Question: I recently started using Haskell and it will probably be for a while. Just being asked to use it to better understand functional programming for a class I am taking at Uni.
Now I have a slight problem I am currently facing with what I am trying to do. I want to build it breadth-first but I think I got my conditions messed up or my conditions are also just wrong.
So essentially if I give it
'["A1-Gate", "North-Region", "South-Region", "Convention Center", "Rectorate", "Academic Building1", "Academic Building2"]' and '[0.0, 0.5, 0.7, 0.3, 0.6, 1.2, 1.4, 1.2]', my tree should come out like

But my test run results are haha not what I expected. So an extra sharp expert in Haskell could possibly help me spot what I am doing wrong.
Output:
'''
*Main> l1 = ["A1-Gate", "North-Region", "South-Region", "Convention Center",
"Rectorate", "Academic Building1", "Academic Building2"]
*Main> l3 = [0.0, 0.5, 0.7, 0.3, 0.6, 1.2, 1.4, 1.2]
*Main> parkingtree = createBinaryParkingTree l1 l3
*Main> parkingtree
Node "North-Region" 0.5
(Node "A1-Gate" 0.0 EmptyTree EmptyTree)
(Node "Convention Center" 0.3
(Node "South-Region" 0.7 EmptyTree EmptyTree)
(Node "Academic Building2" 1.4
(Node "Academic Building1" 1.2 EmptyTree EmptyTree)
(Node "Rectorate" 0.6 EmptyTree EmptyTree)))
'''
A-1 Gate should be the root but it ends up being a child with no children so pretty messed up conditions.
If I could get some guidance it would help. Below is what I've written so far::
'''
data Tree = EmptyTree | Node [Char] Float Tree Tree deriving (Show,Eq,Ord)
insertElement location cost EmptyTree =
Node location cost EmptyTree EmptyTree
insertElement newlocation newcost (Node location cost left right) =
if (left == EmptyTree && right == EmptyTree)
then Node location cost (insertElement newlocation newcost EmptyTree)
right
else if (left == EmptyTree && right /= EmptyTree)
then Node location cost (insertElement newlocation newcost EmptyTree)
right
else if (left /= EmptyTree && right == EmptyTree)
then Node location cost left
(insertElement newlocation newcost EmptyTree)
else Node newlocation newcost EmptyTree
(Node location cost left right)
buildBPT [] = EmptyTree
--buildBPT (xs:[]) = insertElement (fst xs) (snd xs) (buildBPT [])
buildBPT (x:xs) = insertElement (fst x) (snd x) (buildBPT xs)
createBinaryParkingTree a b = buildBPT (zip a b)
'''
Thank you for any guidance that might be provided. Yes I have looked at of the similar questions I do think my problem is different but if you think a certain post has a clear answer that will help I am willing to go and take a look at it.
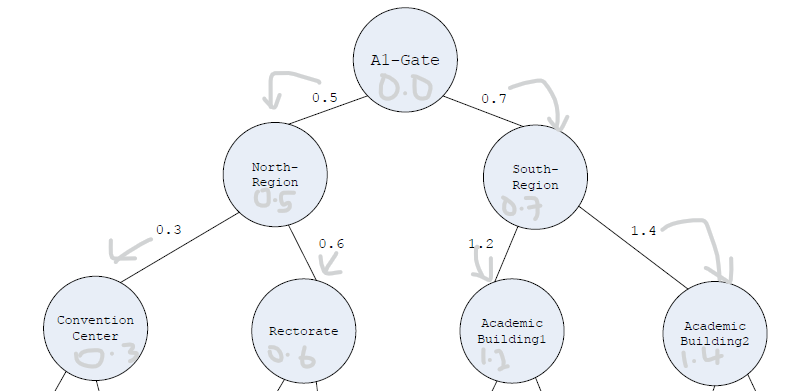
Answer: Here's a solution.
'''
{-# bft(Xs,T) :- bft( Xs, [T|Q], Q). % if you don't read Prolog, see (*)
bft( [], Nodes , []) :- maplist( =(empty), Nodes).
bft( [X|Xs], [N|Nodes], [L,R|Q]) :- N = node(X,L,R),
bft( Xs, Nodes, Q).
#-}
data Tree a = Empty | Node a (Tree a) (Tree a) deriving Show
bft :: [a] -> Tree a
bft xs = head nodes -- Breadth First Tree
where
nodes = zipWith g (map Just xs ++ repeat Nothing) -- values and
-- Empty leaves...
(pairs $ tail nodes) -- branches...
g (Just x) (lt,rt) = Node x lt rt
g Nothing _ = Empty
pairs ~(a: ~(b:c)) = (a,b) : pairs c
{-
nodes!!0 = g (Just (xs!!0)) (nodes!!1, nodes!!2) .
nodes!!1 = g (Just (xs!!1)) (nodes!!3, nodes!!4) . .
nodes!!2 = g (Just (xs!!2)) (nodes!!5, nodes!!6) . . . .
................ .................
-}
'''
'nodes' is the breadth-first enumeration of all the of the result tree. The tree itself is the top subtree, i.e., the first in this list. We create 'Node's from each 'x' in the input 'xs', and when the input
is exhausted we create 'Empty's by using an indefinite number of 'Nothing's instead (the 'Empty' leaves' true length is 'length xs + 1' but we don't need to care about that).
And we didn't have to count at all.
Testing:
'''
> bft [1..4]
Node 1 (Node 2 (Node 4 Empty Empty) Empty) (Node 3 Empty Empty)
> bft [1..10]
Node 1
(Node 2
(Node 4
(Node 8 Empty Empty)
(Node 9 Empty Empty))
(Node 5
(Node 10 Empty Empty)
Empty))
(Node 3
(Node 6 Empty Empty)
(Node 7 Empty Empty))
'''
---
How does it work: the key is 'g''s laziness, that it doesn't force 'lt''s nor 'rt''s value, while the tuple structure is readily served by -- very lazy in its own right -- 'pairs'. So both are just like the in that Prolog pseudocode(*), when served as 2nd and 3rd arguments to 'g'. But then, for the next 'x' in 'xs', the node referred to by 'lt' becomes the invocation of 'g''s .
And then it's 'rt''s turn, etc. And when 'xs' end, and we hit the 'Nothing's, 'g' stops pulling the values from 'pairs''s output altogether. So 'pairs' stops advancing on the 'nodes' too, which is thus never finished though it's defined as an unending stream of 'Empty's past that point, just to be on the safe side.
---
(*) Prolog's variables are <URL>' is Prolog's '[X | Xs]'.
The pseudocode: 'x''xs''Node(x, lt, rt)''lt''rt''lt''rt''Empty' (or "empty box" instead of "unassigned pointer" is another option).
This Prolog's "queue" is of course fully persistent: "popping" does not mutate any data structure and doesn't change any outstanding references to the queue's former head -- it just advances the current pointer into the queue. So what's left in the wake of all this queuing, is the of the built tree's nodes, with the tree itself its head element -- the tree its top node, with the two children fully instantiated to the bottom leaves by the time the enumeration is done.
---
<URL>. Using the simple '[]' instead of dfeuer's use of the more efficient infinite stream type 'data IS a = a :+ IS a' for the sub-trees queue, it becomes
'''
bftree :: [a] -> Tree a
bftree xs = t
where
t : q = go xs q
go [] _ = repeat Empty
go (x:ys) ~(l : ~(r : q)) = Node x l r : go ys q
---READ-- ----READ---- ---WRITE---
{-
xs = [ x x2 x3 x4 x5 x6 x7 x8 ... ]
(t:q) = [ t l r ll lr rl rr llr ... Empty Empty ... ... ]
-}
'''
For comparison, the opposite operation of breadth-first enumeration of a tree is
'''
bflist :: Tree a -> [a]
bflist t = [x | Node x _ _ <- q]
where
q = t : go 1 q
go 0 _ = []
go i (Empty : q) = go (i-1) q
go i (Node _ l r : q) = l : r : go (i+1) q
-----READ------ --WRITE--
'''
How does 'bftree' work: 't : q' is the list of the tree's sub-trees in breadth-first order. A particular invocation of 'go (x:ys)' uses 'l' and 'r' they are defined by subsequent invocations of 'go', either with another 'x' further down the 'ys', or by 'go []' which always returns 'Empty'. The result 't' is the very first in this list, the topmost node of the tree, i.e. the tree itself.
This list of tree nodes is by the recursive invocations of 'go' at the same speed with which the input list of values 'xs' is consumed, but is consumed as the to 'go' at that speed, because each node has child nodes.
These extra nodes thus must also be defined, as 'Empty' leaves. We don't care how many are needed and simply create an infinite list of them to fulfill any need, although the actual number of empty leaves will be one more than there were 'xs'.
This is actually the same scheme as used in computer science for decades for array-backed trees where tree nodes are placed in breadth-first order in a linear array. Curiously, in such setting both conversions are a -- only our interpretation of data is what's changing, our handling of it, how are we interacting with / using it.